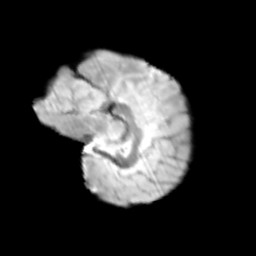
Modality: T2w
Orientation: sagittal
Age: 9
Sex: male
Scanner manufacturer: siemens
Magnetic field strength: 3 T
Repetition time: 3.8 s
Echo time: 0.07 s